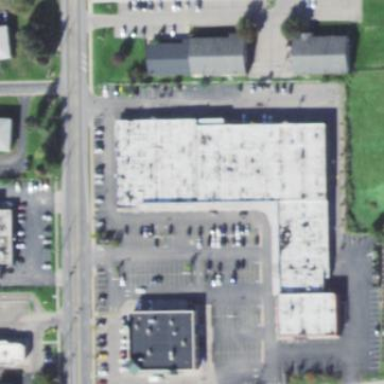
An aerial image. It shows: Parking area.